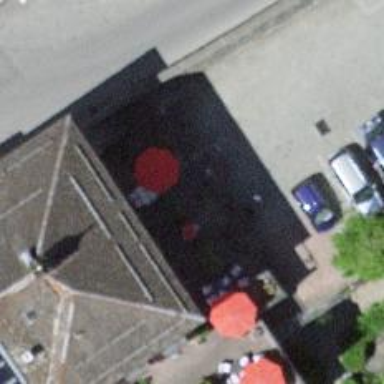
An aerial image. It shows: Restaurant.